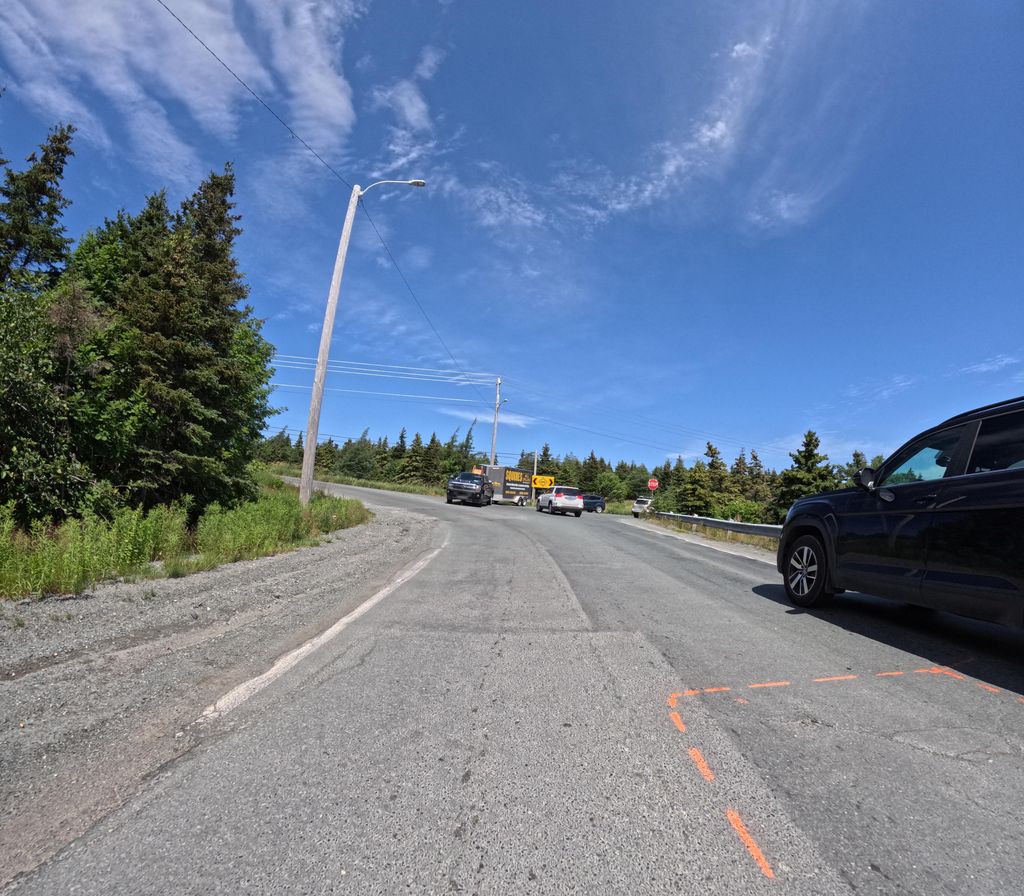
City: st_johns